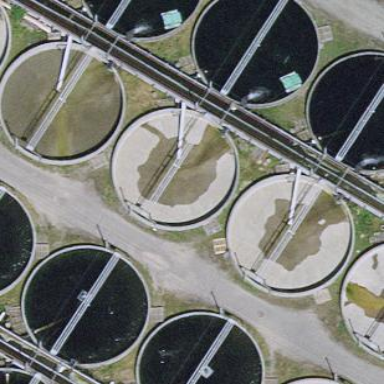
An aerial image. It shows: Body of wastewater.